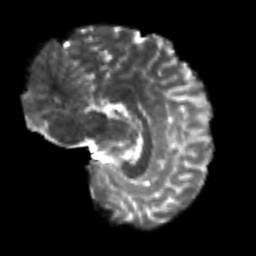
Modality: T2w
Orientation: sagittal
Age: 23
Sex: female
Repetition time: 8.4 s
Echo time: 0.09 s